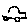
Label: car